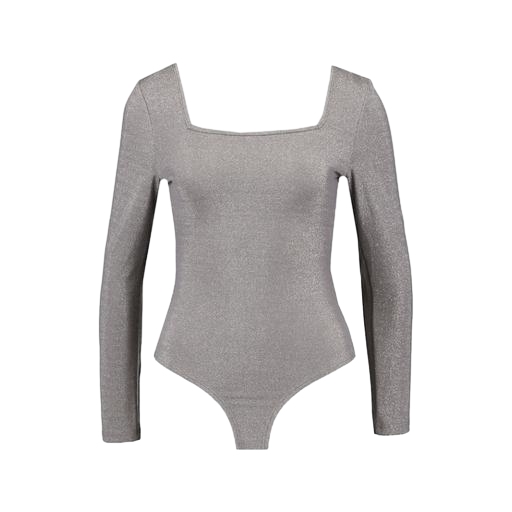
square neck, long-sleeve top, square neckline, white background